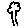
Label: tree